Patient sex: M
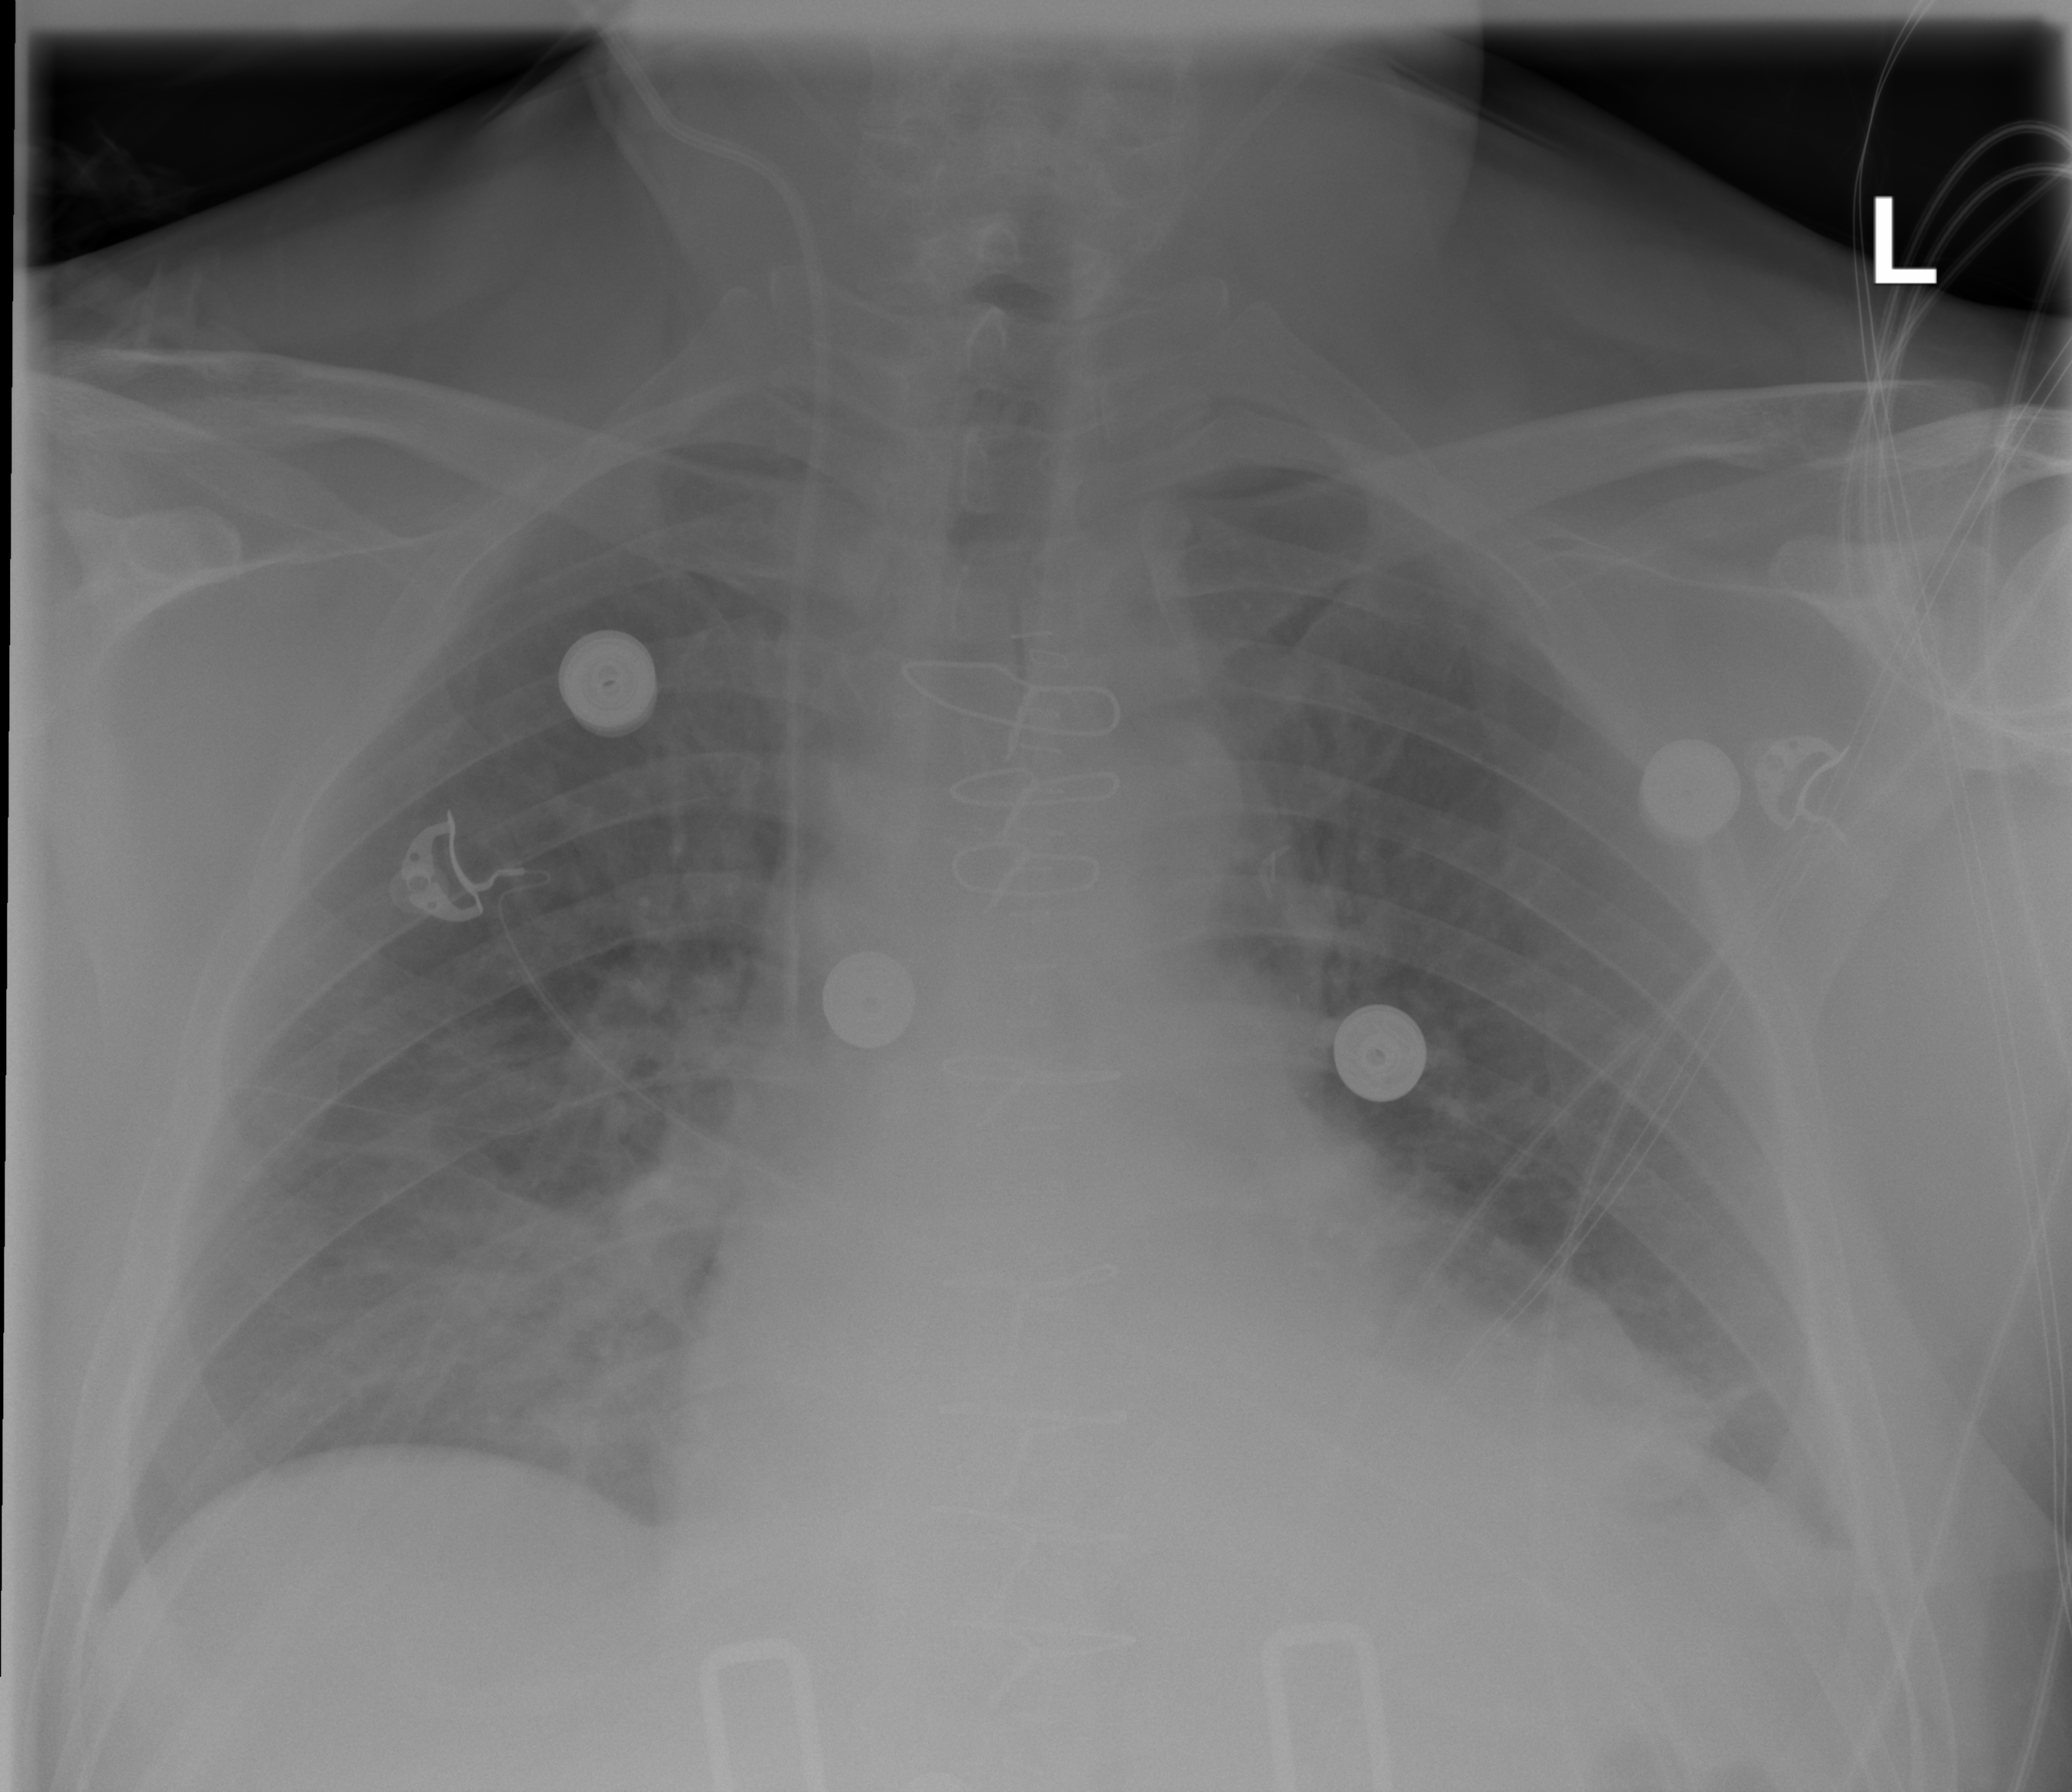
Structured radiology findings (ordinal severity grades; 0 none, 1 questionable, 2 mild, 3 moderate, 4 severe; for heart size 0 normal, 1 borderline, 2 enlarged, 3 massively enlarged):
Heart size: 1
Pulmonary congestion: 0
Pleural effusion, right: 0
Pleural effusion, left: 2
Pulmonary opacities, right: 2
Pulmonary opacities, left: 0
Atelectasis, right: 2
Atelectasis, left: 2